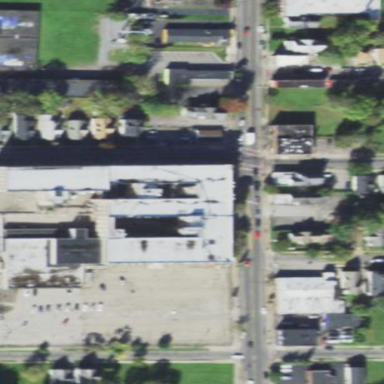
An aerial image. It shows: Building.